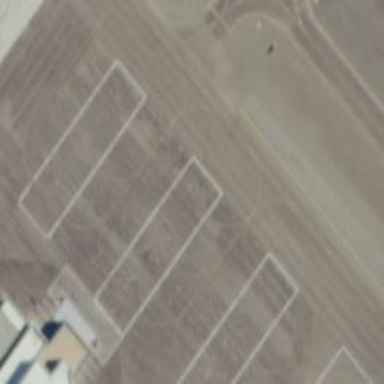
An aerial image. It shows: Image of taxiway at airport.